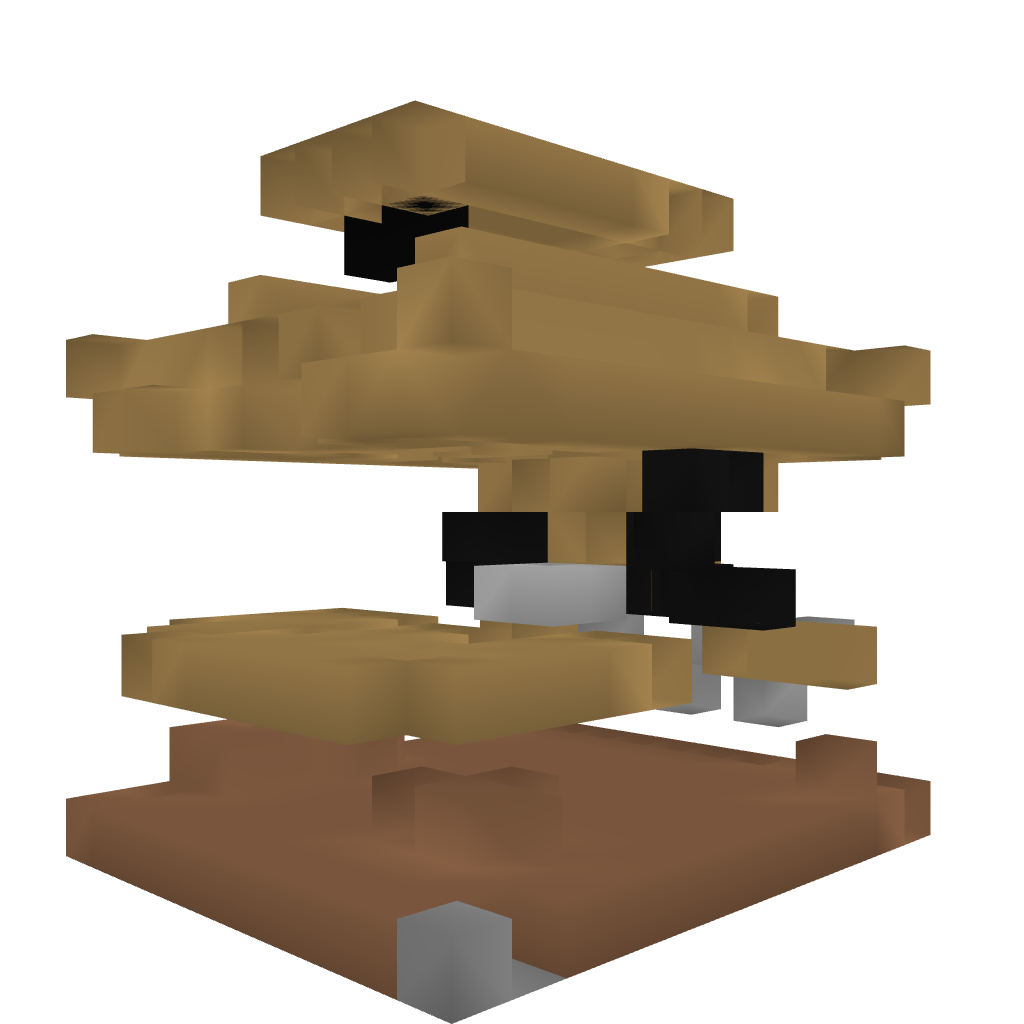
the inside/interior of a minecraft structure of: Cannon